Question: I am developing a project for college where I control the position of two motors using a MVC 3 application.
I'm looking for some component or something that allows me to show the user the current position of the motor angle (0, 15, 36, and ...)
Does anyone have any solution as searched and found nothing similar
Exemple:

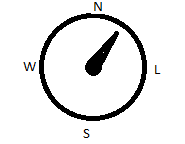
Answer: You can try jqChart's Radial Gauge: <URL>
Disclaimer: I work for jqChart.